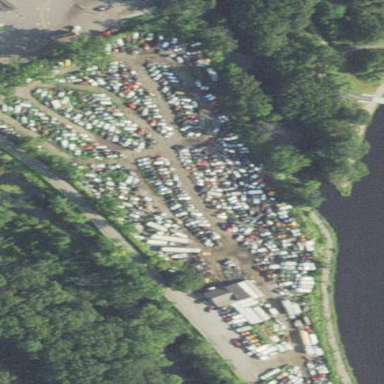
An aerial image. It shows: Industrial area designated as scrap yard.